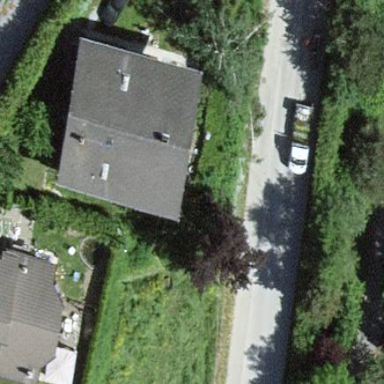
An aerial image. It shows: Residential building.